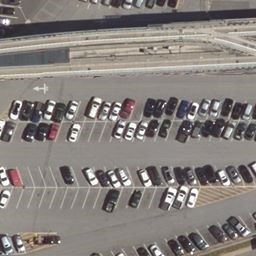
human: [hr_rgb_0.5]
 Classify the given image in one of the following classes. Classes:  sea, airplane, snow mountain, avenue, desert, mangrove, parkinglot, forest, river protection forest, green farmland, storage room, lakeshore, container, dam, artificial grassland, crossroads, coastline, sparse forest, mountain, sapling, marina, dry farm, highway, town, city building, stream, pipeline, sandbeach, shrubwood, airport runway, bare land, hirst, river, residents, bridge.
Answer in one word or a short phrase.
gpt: parkinglot